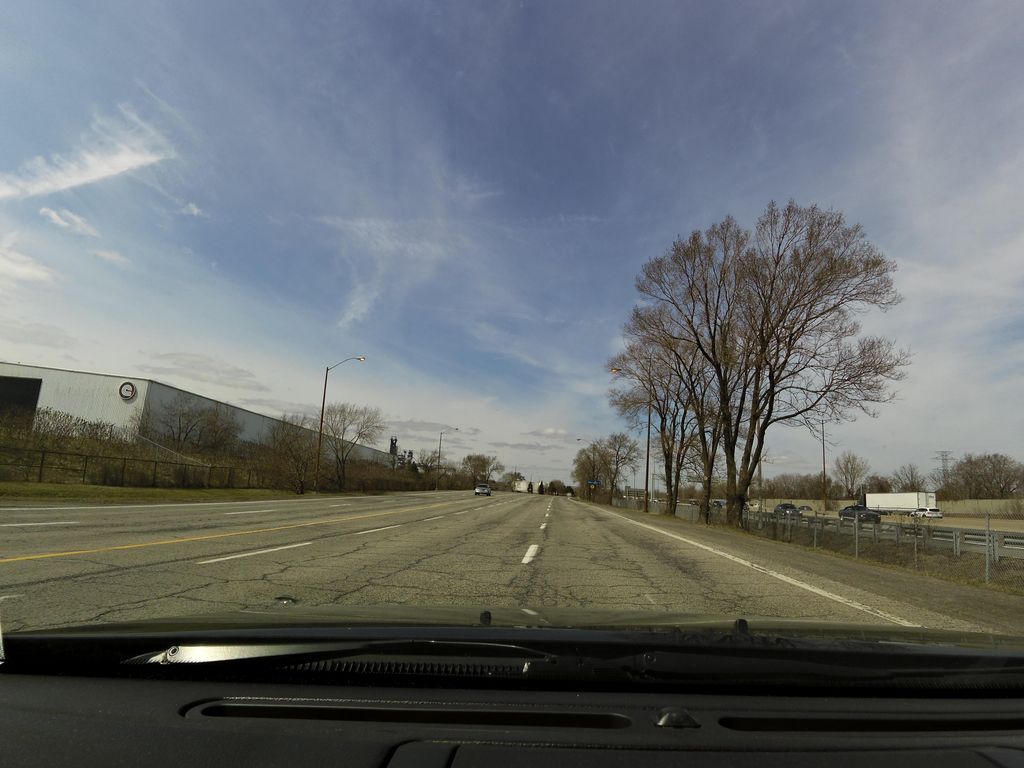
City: hamilton